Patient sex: M
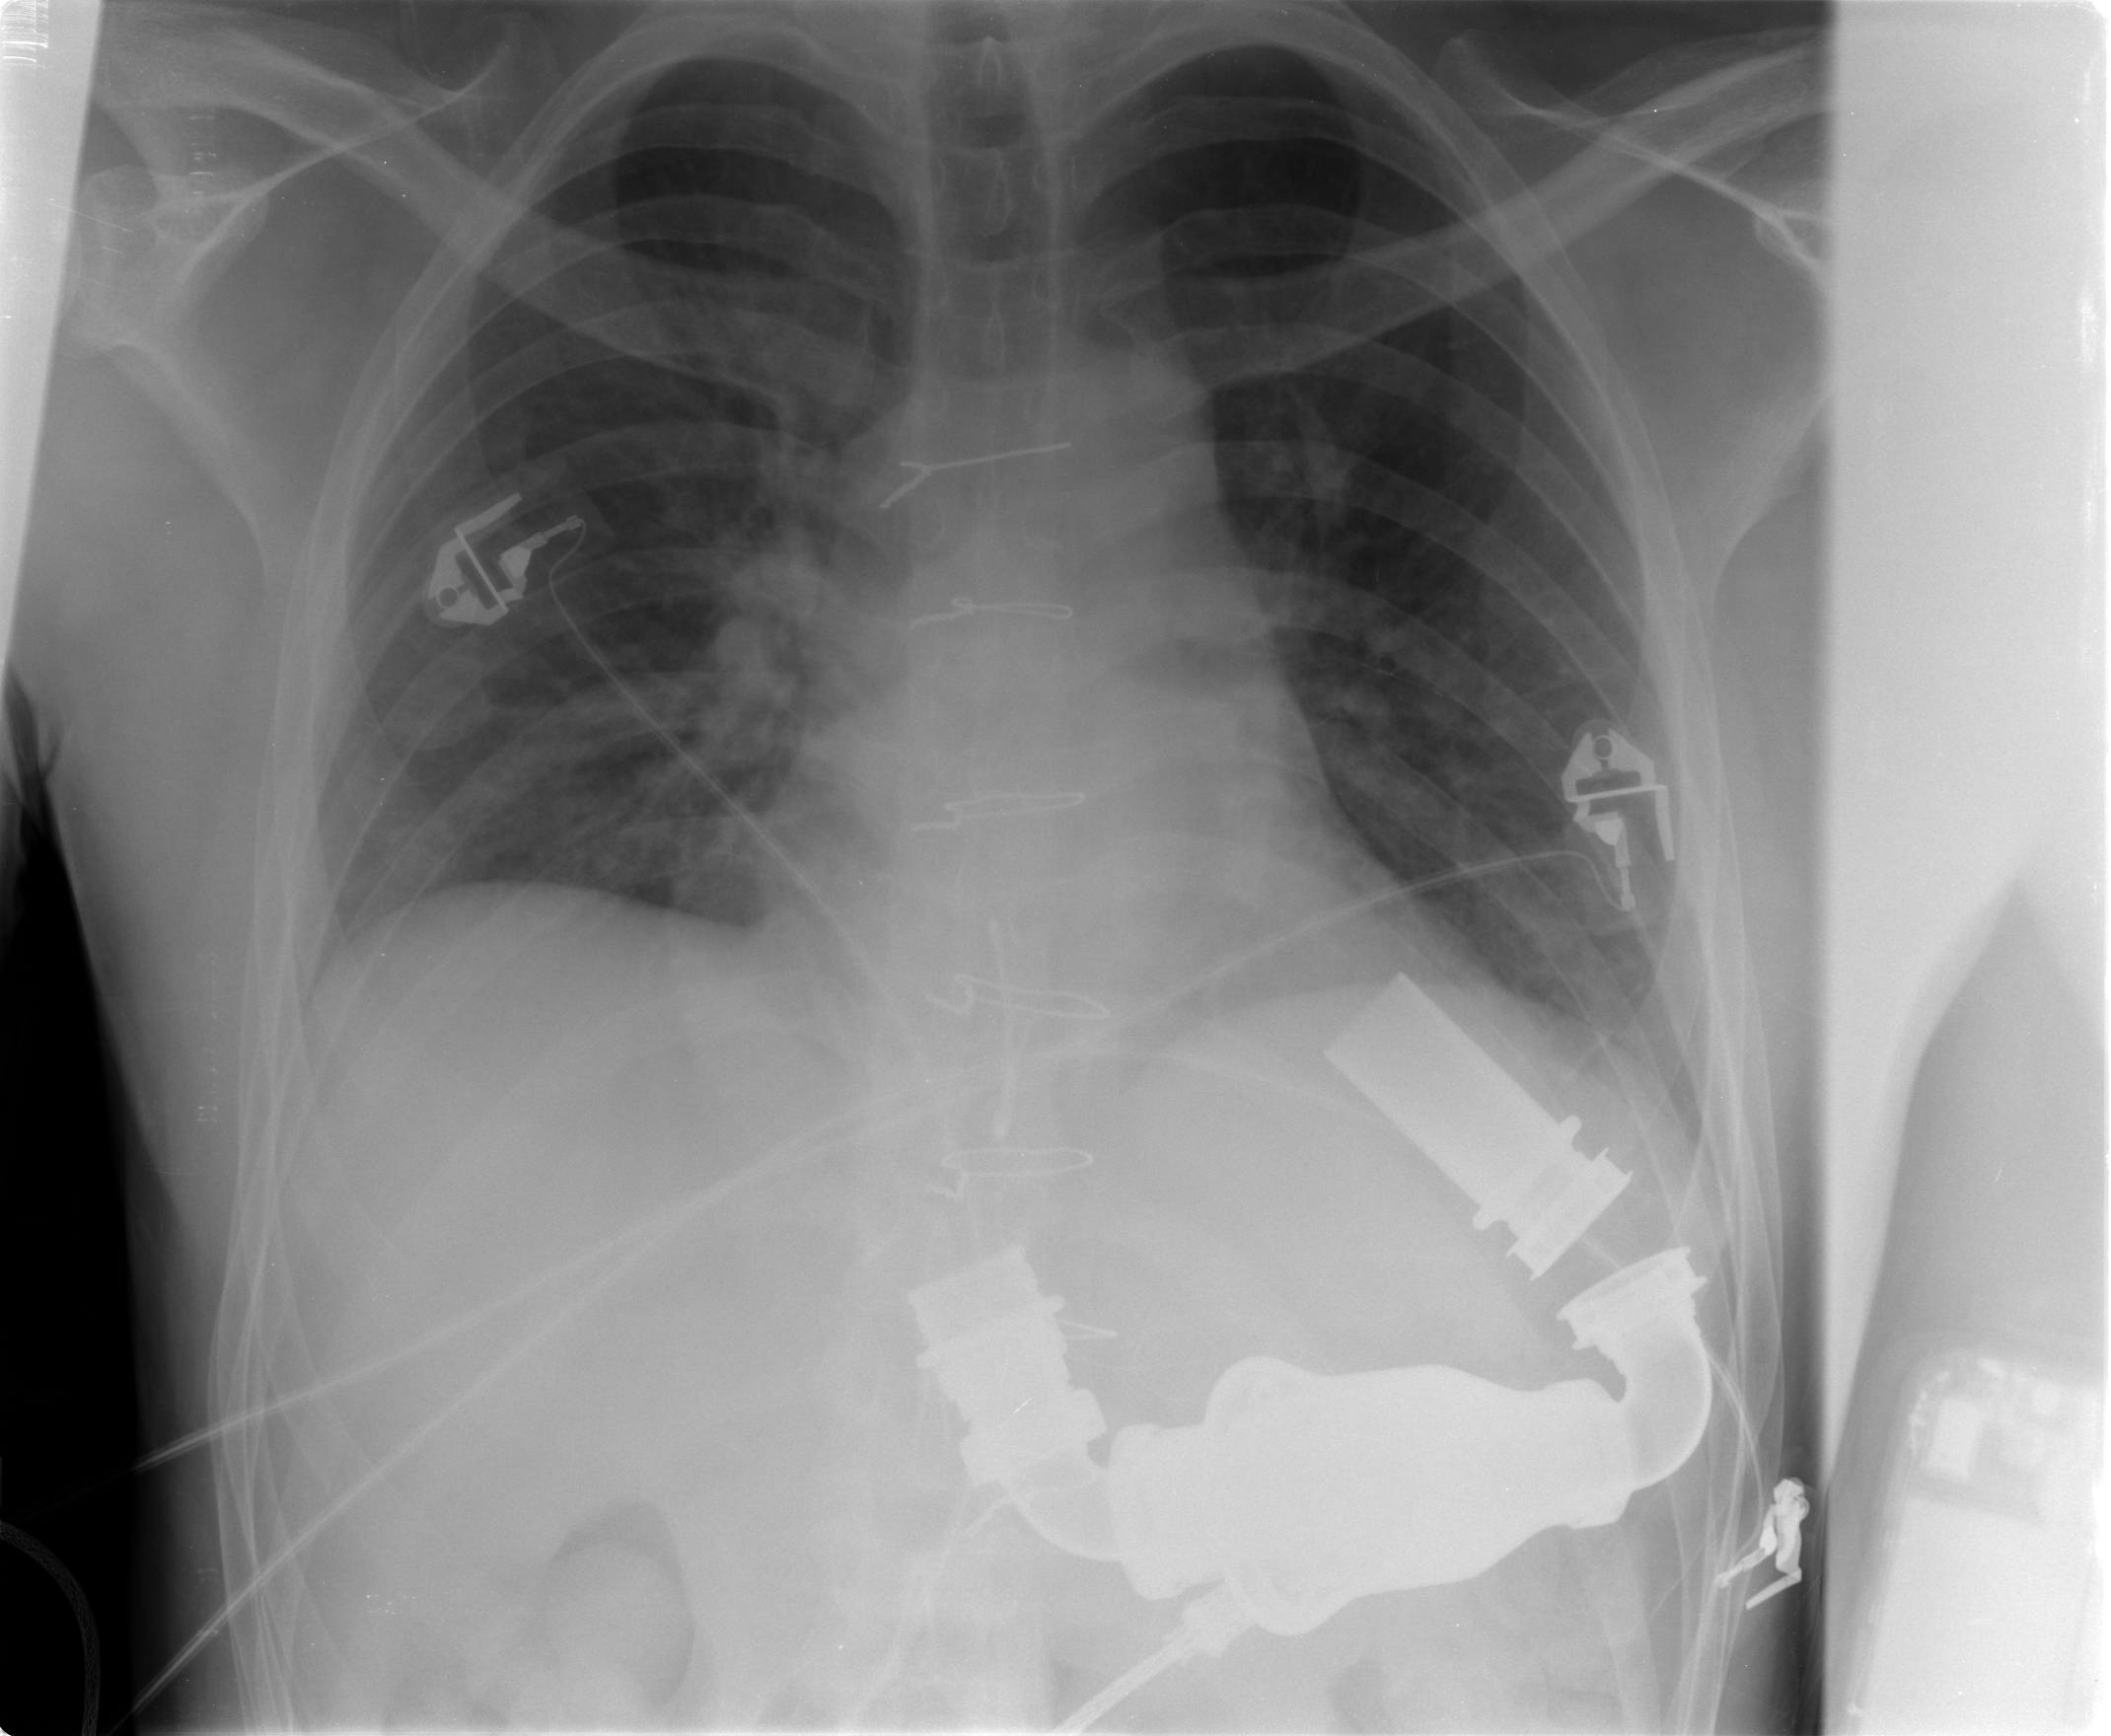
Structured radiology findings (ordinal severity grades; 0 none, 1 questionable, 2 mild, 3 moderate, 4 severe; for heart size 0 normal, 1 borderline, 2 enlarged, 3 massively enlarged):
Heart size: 0
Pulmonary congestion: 2
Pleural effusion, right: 0
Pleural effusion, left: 0
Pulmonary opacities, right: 0
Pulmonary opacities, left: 0
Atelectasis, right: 0
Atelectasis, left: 0